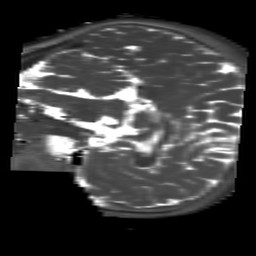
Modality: T2map
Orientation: sagittal
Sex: male
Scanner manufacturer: siemens
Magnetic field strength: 3 T
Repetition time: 4 s